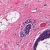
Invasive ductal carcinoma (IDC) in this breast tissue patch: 0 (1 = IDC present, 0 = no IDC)